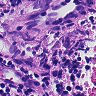
Metastatic tissue present: yes